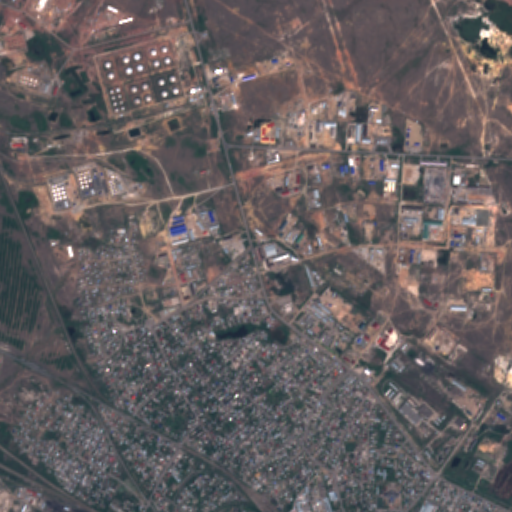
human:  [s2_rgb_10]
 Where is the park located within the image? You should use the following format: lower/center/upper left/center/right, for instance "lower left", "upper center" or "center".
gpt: The park is located in the lower right of the image.
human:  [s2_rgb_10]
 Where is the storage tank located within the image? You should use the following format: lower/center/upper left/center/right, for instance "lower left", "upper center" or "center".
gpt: The storage tank is located in the upper left of the image.
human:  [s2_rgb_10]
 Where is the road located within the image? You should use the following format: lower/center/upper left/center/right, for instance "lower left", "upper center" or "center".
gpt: There is no road in the image.